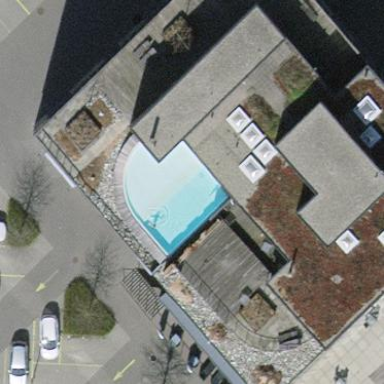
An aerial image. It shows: Swimming pool area designated for leisure and sport.